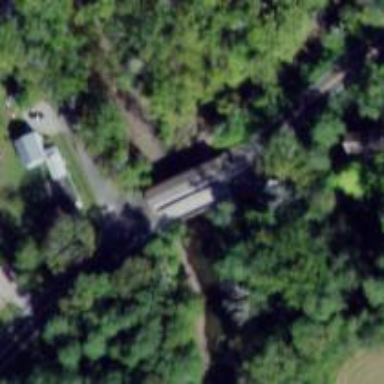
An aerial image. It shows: Covered bridge over tertiary road.